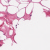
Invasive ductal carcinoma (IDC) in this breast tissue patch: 0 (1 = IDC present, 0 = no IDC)